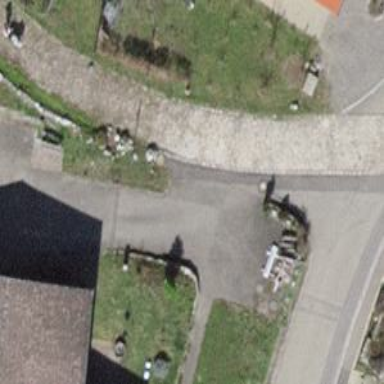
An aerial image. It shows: Footway made of unhewn cobblestones.